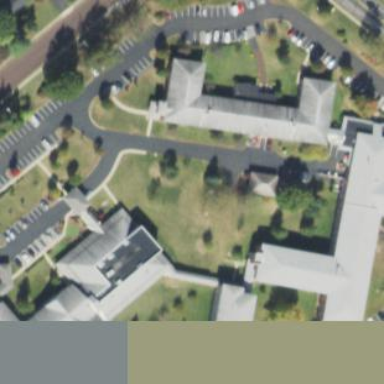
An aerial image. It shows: Nursing home building.